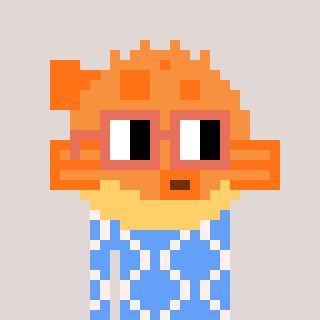
a pixel art character with square orange glasses, a pufferfish-shaped head and a blue-colored body on a warm background